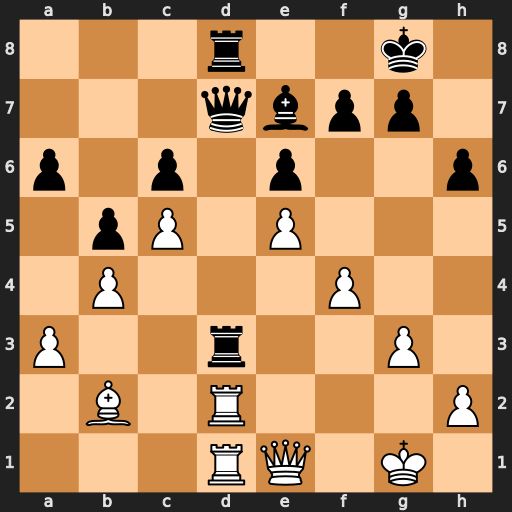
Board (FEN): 3r2k1/3qbpp1/p1p1p2p/1pP1P3/1P3P2/P2r2P1/1B1R3P/3RQ1K1
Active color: w
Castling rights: -
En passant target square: -
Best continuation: Rxd3 Qxd3 Rxd3